Question: I have an ASP.Net MVC site secured with SSL and am using 'System.IdentityModel.Services' and am creating the token like this:
'''
SessionSecurityToken token = new SessionSecurityToken(myClaimsPrincipal, TimeSpan.FromDays(1));
SessionAuthenticationModule sam = FederatedAuthentication.SessionAuthenticationModule;
sam.WriteSessionTokenToCookie(token);
'''
When I access the site in the browser, Firebug does not display the expiry date as expected. Instead the expiry date is shown as :

Can anyone explain why this is please? I assume that ASP.Net can still the actual expiry date internally when it reads the cookie? More so, where is the cookie expiration time actually set?
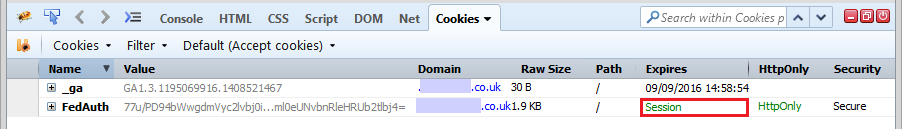
Answer: You're mixing two different things here:
- is determining until when the token is valid. After that time, even if the token is attached to a request, it is considered invalid and will not be honored. Usually the expiration time is encrypted within the token itself and that means that it's controlled solely by the token issuer.- is something that is controlled by the client (your Web-Browser in this case). Once the Cookie is expired it is no longer being attached to the request. But, should the Browser decide to send it, it will work until the Token expiration has reached.
In your particular case, the Token expiration is set to 1 day, but since the Cookie expiration is set to 'Session' it means that if you were to end the session (typically by closing your Browser window) at some point before the Token expires, the Cookie will not be sent and you'll be required to login again.
After 1 day (when the Token expires), even if you're still in session, you're always required to login again.
Ticket expiration and Cookie expiration can be set separately simply because sometimes the ticket is not necessarily contained in a Cookie. It may be sent to the server using other methods (QueryString, custom HTTP header etc). Yet, indeed the natural thing to do is have them both set to the same expiration time.
This is also the case in your 'SessionSecurityToken', if you'll set its 'IsPersistent' flag to 'true' you'll notice that Cookie expiration is now the same as the Ticket:
'''
SessionSecurityToken token = new SessionSecurityToken(myClaimsPrincipal, TimeSpan.FromDays(1));
token.IsPersistent = true;
'''